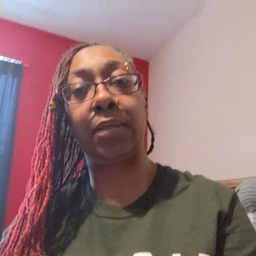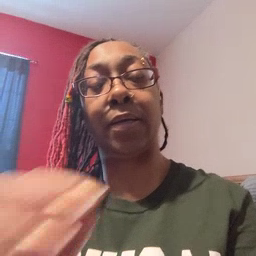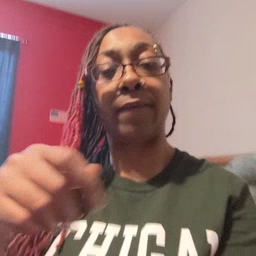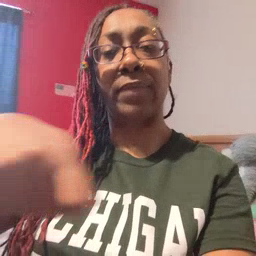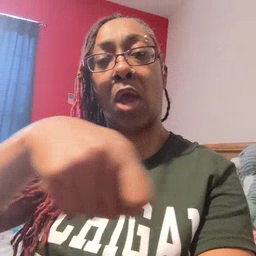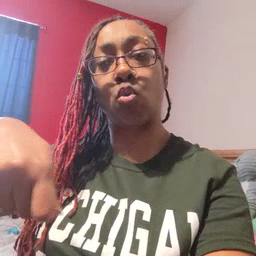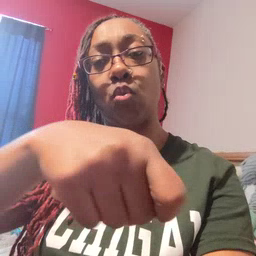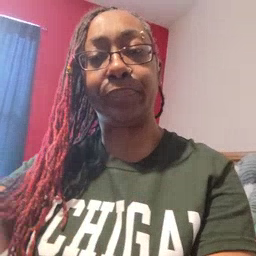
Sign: vacuum